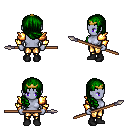
a pixel art fantasy rpg character, female body template, dark elf, purple skin, gold arm armor, gold greaves, green right-swept hairstyle, gold tiara, black shoes, spear, four views (front, back, left, right), 2x2 character sprite sheet, small pixel art, hard edges, no anti-aliasing